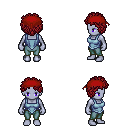
a pixel art fantasy rpg character, female body template, dark elf, purple skin, blue vest, teal pants, brunette curly afro hairstyle, red bandana, four views (front, back, left, right), 2x2 character sprite sheet, small pixel art, hard edges, no anti-aliasing